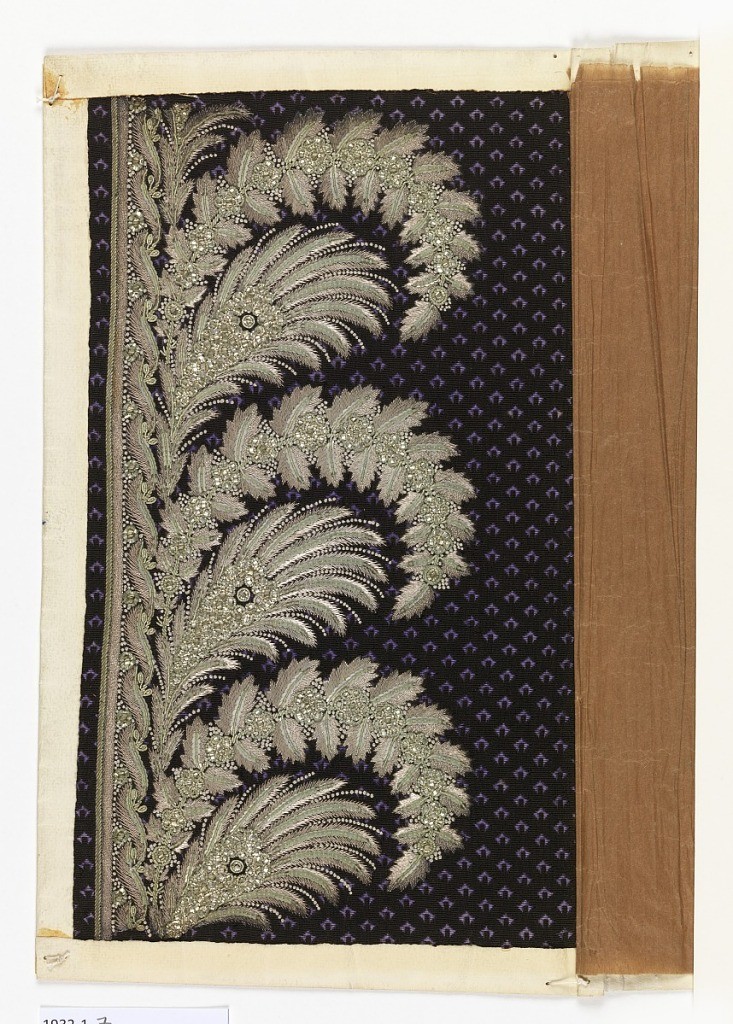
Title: Embroidery sample
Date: ca. 1770
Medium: silk, metal thread, metal sequins, metal coils, crimped metal wire, paper Technique: embroidered on uncut voided supplementary warp pile (velvet) Label: Satin and knot stitches embroidered in silk and silver metallic thread; embroidered silver metal coils, crimped strips and sequins on silk uncut voided supplementary warp pile (velvet); paper enclosure
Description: Dark purple ground with a small diagonal design embroidered in a border pattern of heavy foliage sprays in silver sequins and metal wire.